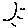
Label: sun